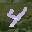
Label: 4